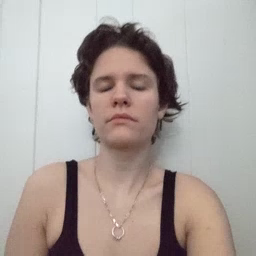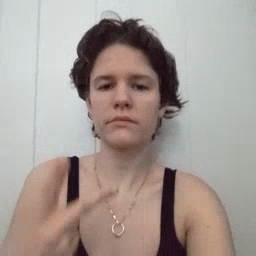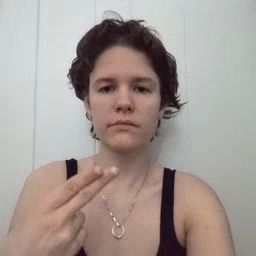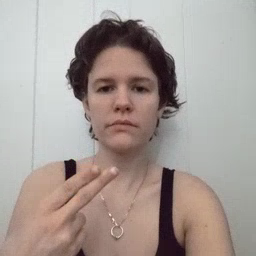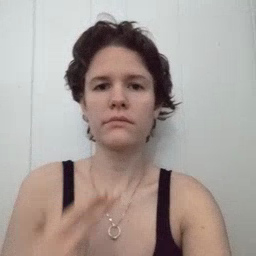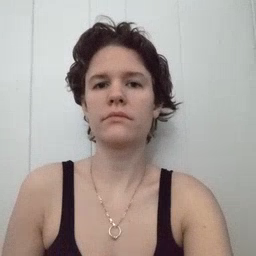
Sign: scissors